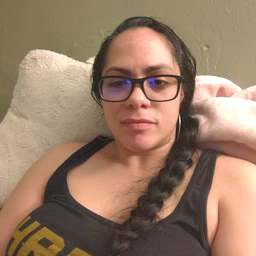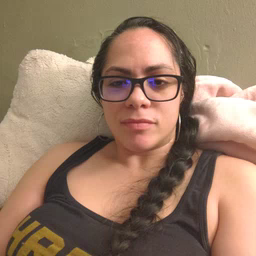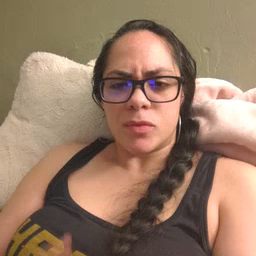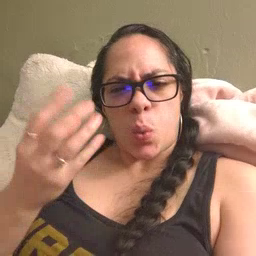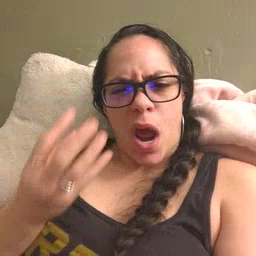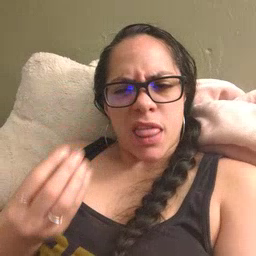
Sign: wet